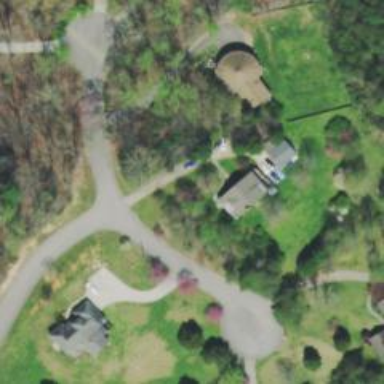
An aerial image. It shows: Driveway.